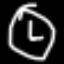
Label: clock